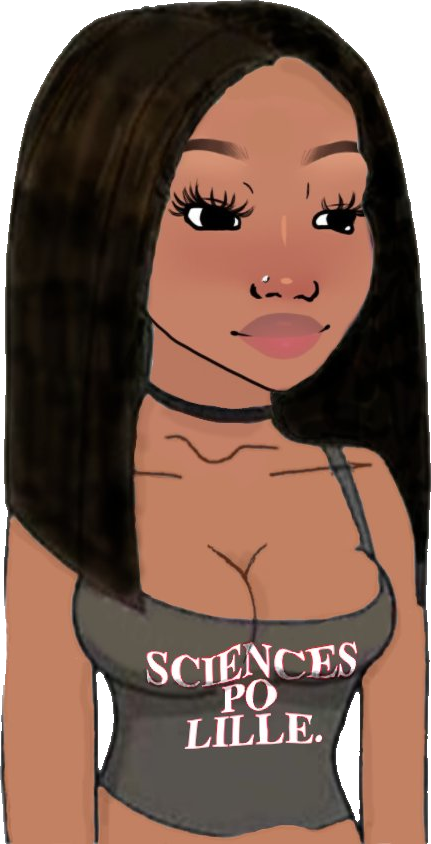
Label: 5_E-Thot